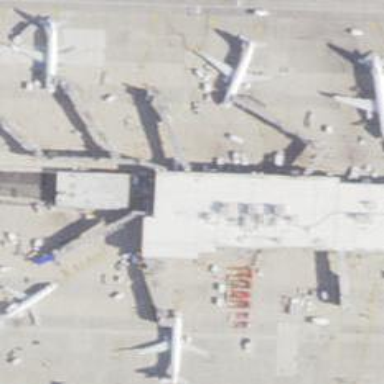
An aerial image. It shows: Airport gate.